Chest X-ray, PA view. Patient: 53 years old, sex F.
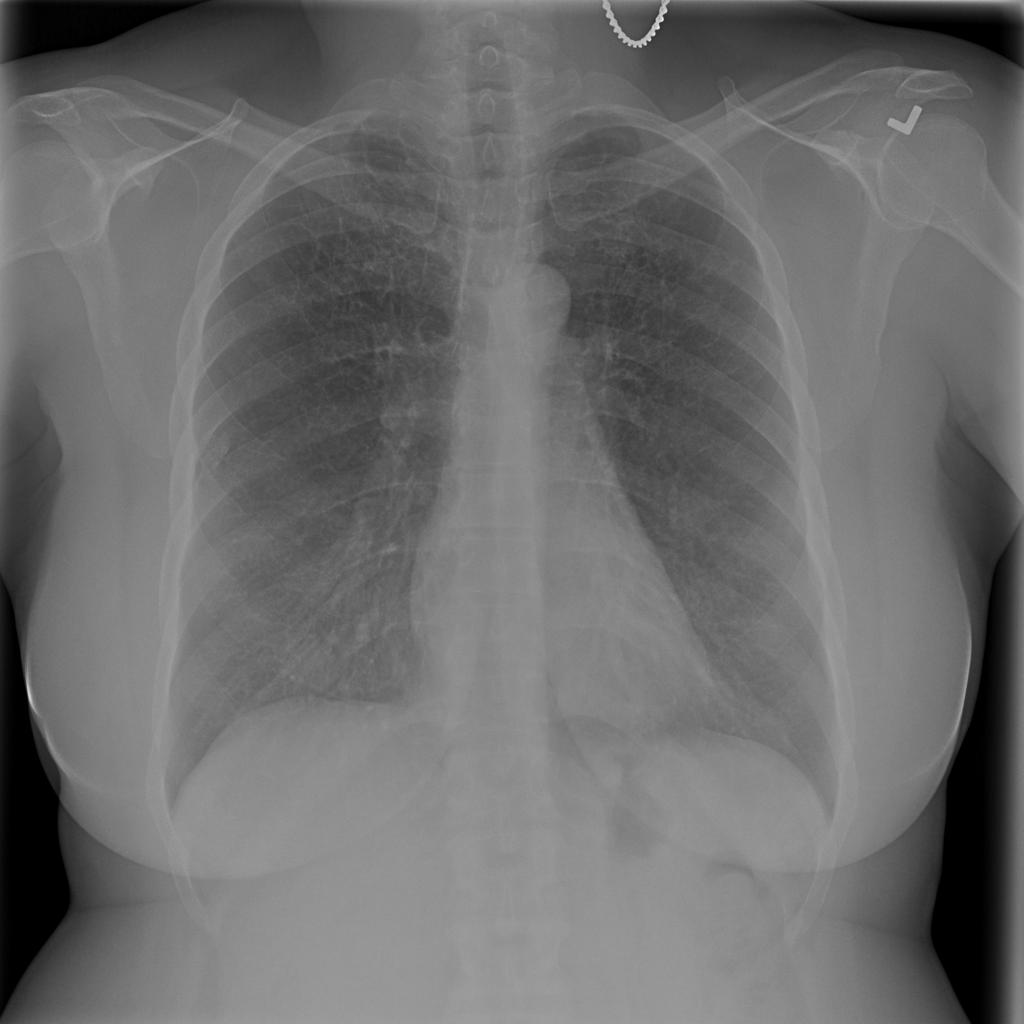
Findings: Infiltration